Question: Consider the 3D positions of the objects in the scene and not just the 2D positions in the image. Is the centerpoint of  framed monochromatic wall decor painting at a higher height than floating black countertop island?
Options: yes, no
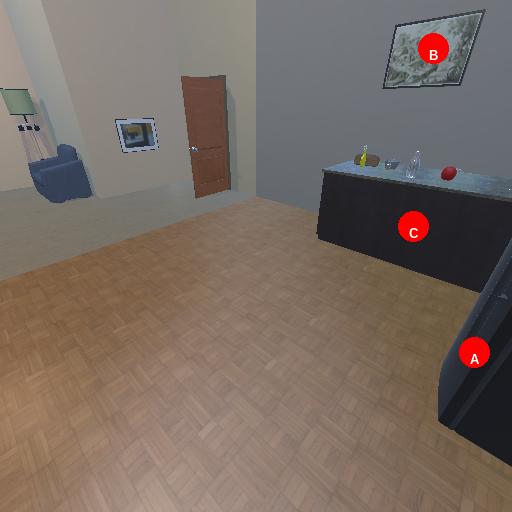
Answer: yes